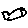
Label: fish